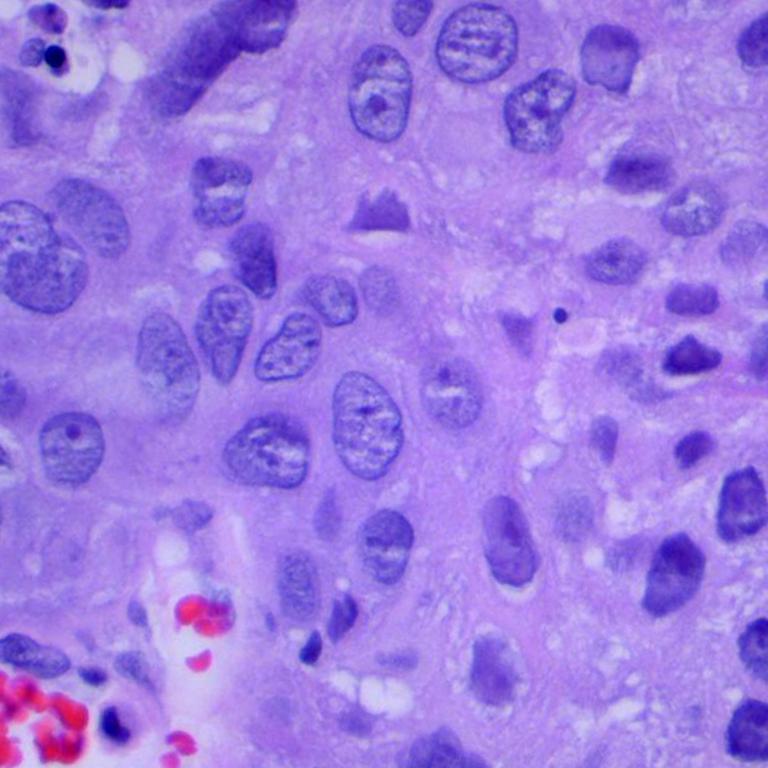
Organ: lung
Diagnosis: squamous carcinomas